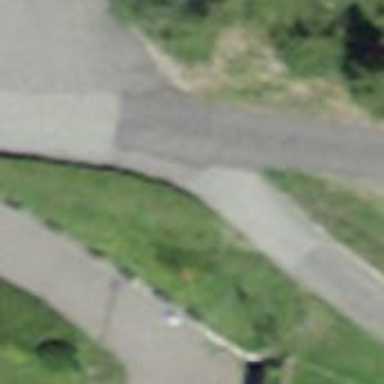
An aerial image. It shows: Residential road without sidewalk.